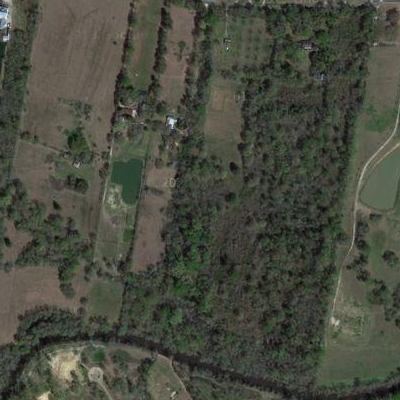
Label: eForest